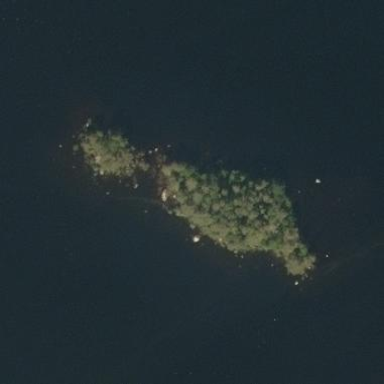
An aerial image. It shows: Islet surrounded by woodland.